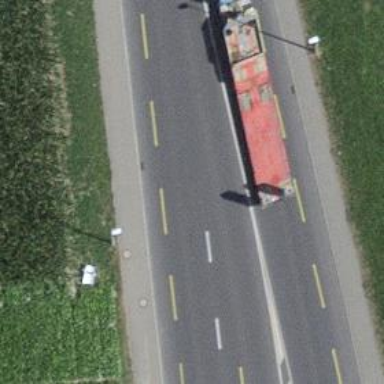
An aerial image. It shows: Primary highway with separate cycle lane and sidewalks on both sides.